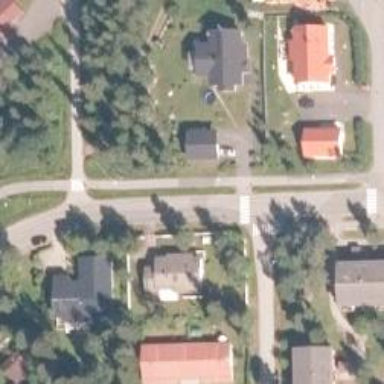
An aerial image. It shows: Marked crossing on the road.